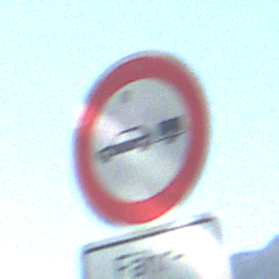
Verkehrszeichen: VerbotPersonenkraftwagenMitAnhaenger
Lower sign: SonstigeFahrzeugePersonengruppenFrei4
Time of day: MorningAfternoon
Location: Outdoor (Nature)
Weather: PartlyCloudy
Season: NotSpecified
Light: Natural